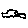
Label: car